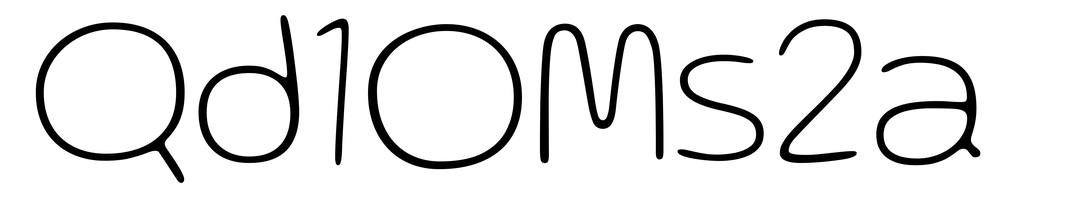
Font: Gluten_Thin